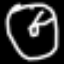
Label: clock